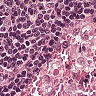
Metastatic tissue present: no